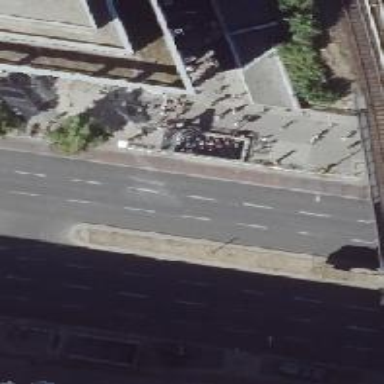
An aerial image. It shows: Entrance to subway station for public transport.